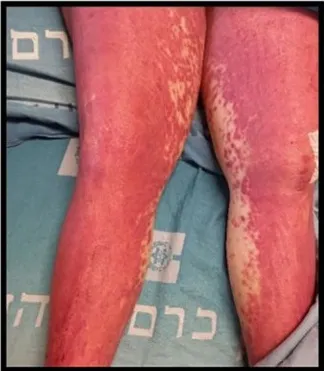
Clinical description and skin histopathology of the patients. (A) Clinical presentation of DRESS in patient 2 consisting of diffuse erythematous rash involving the lower limbs.
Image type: medical_photograph (skin_photograph)